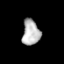
Tissue: prostate
Cell type: T cells
Senescence score: 0.3269
Nuclear area (px): 441
Mean DAPI intensity: 181.075